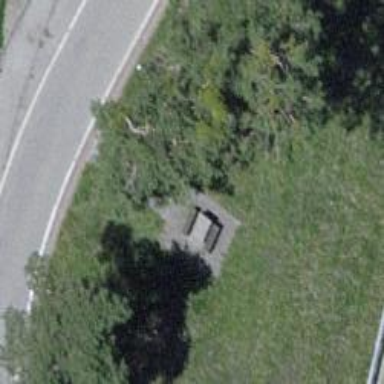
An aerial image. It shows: Picnic table located in leisure land area.